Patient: sex F, age 65
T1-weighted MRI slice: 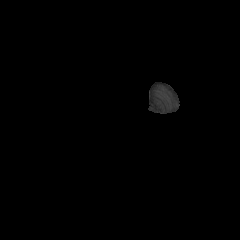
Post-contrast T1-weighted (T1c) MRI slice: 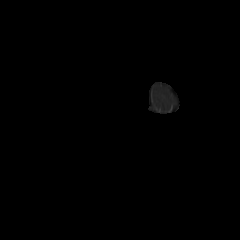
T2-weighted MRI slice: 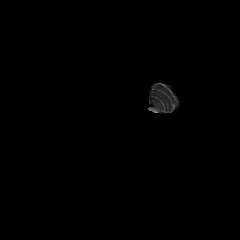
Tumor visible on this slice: no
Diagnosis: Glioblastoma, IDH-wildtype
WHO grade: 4